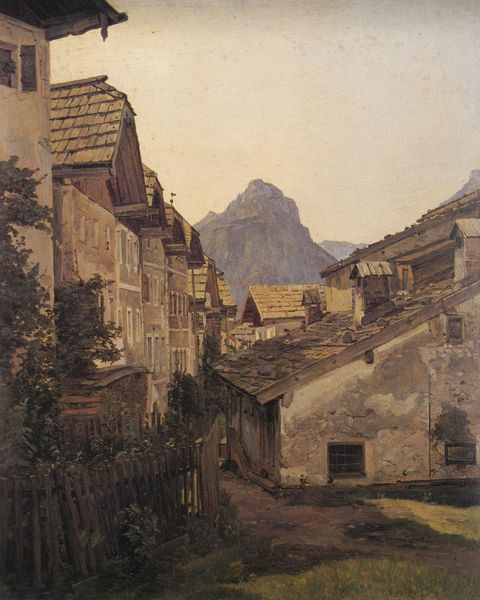
Titel: Gasse in St. Wolfgang
Künstler: Ferdinand Georg Waldmüller
Standort: Vaduz
Institution: Sammlungen des Fürsten von Liechtenstein
Schlagwörter: baum, berg, blau, dunkel, felsen, gemälde, himmel, schatten, bäume, gelb, grün, landschaft, stadt, braun, fenster, grau, holz, licht, strasse, dach, gras, haus, obst, rasen, weg, wiese, zaun, hochformat, malerei, alt, arm, stein, steine, öl, ferne, häuser, natur, strauch, weite, busch, büsche, gitter, pfad, sonne, sträucher, realismus, pflanze, pflanzen, tal, fensterläden, kamine, schuppen, garten, aussicht, klar, ansicht, fassaden, gasse, naturalismus, ort, vedute, berge, fels, gebirge, gipfel, dorf, dächer, giebel, mauer, schornsteine, ziegel, hof, hütten, latten, lattenzaun, idylle, platz, stille, wände, bergdorf, scheune, bayern, alpen, gauben, felsig, österreich, efeu, putz, lanschaft, stall, obstbäume, fachwerk, dreck, brennholz, gaube, obstbaum, latte, schindeln, höfe, schindel, schindeldach, verfallen, zerklüftet, holzdach, südeuropa, dachschindeln, landschaftsgemälde, bergpanorama, grauer himmel, 19.jh, zaunholz, schindelhäuser, bergdof